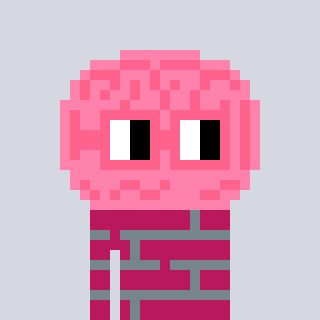
a pixel art character with square pink glasses, a brain-shaped head and a darkpink-colored body on a cool background